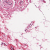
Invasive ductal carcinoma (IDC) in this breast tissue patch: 0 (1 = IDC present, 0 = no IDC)